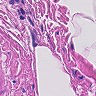
Metastatic tissue present: no